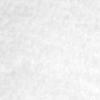
Label: no_change